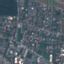
Label: Residential